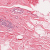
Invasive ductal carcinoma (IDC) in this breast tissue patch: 0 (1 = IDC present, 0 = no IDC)